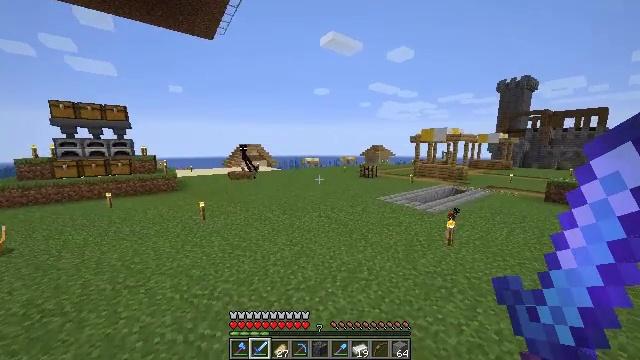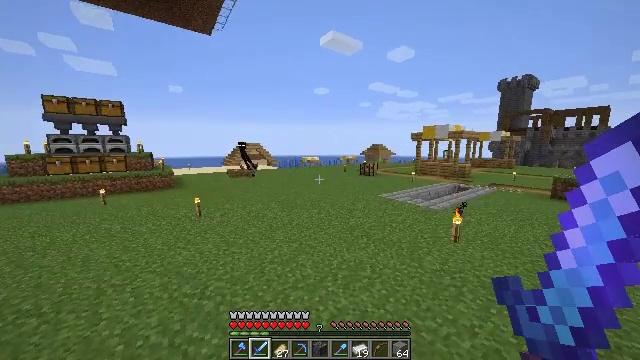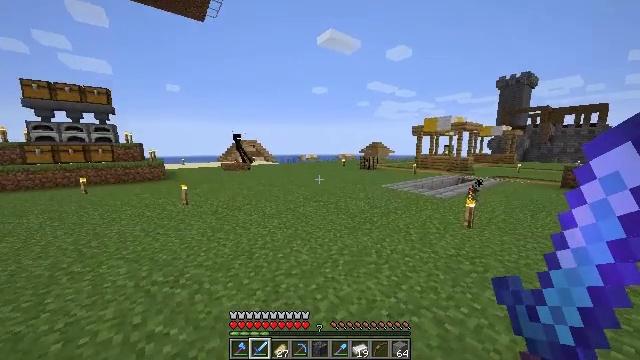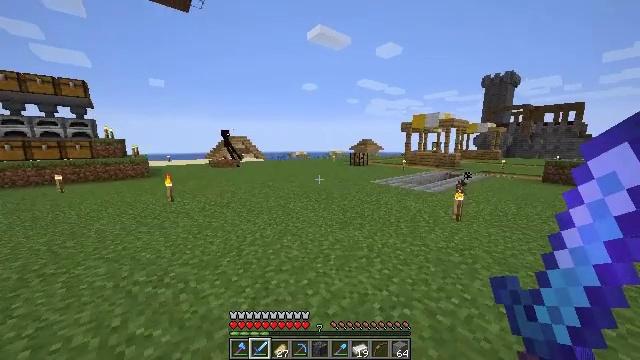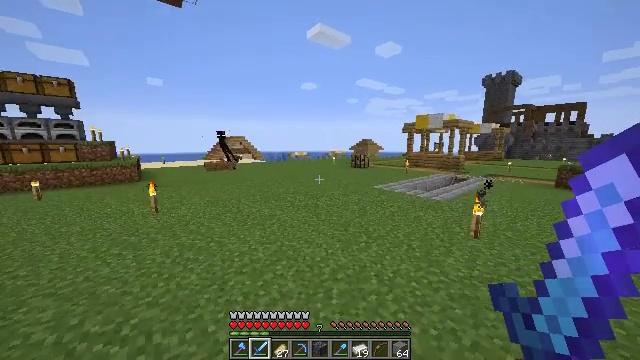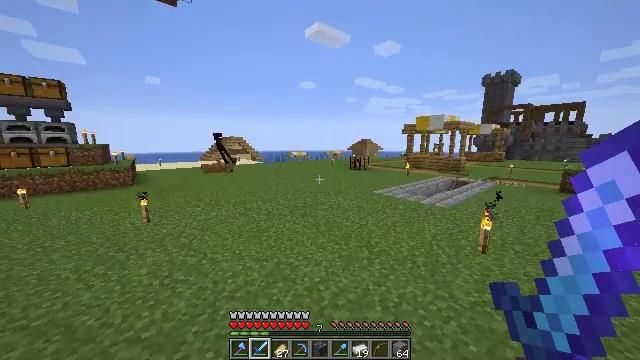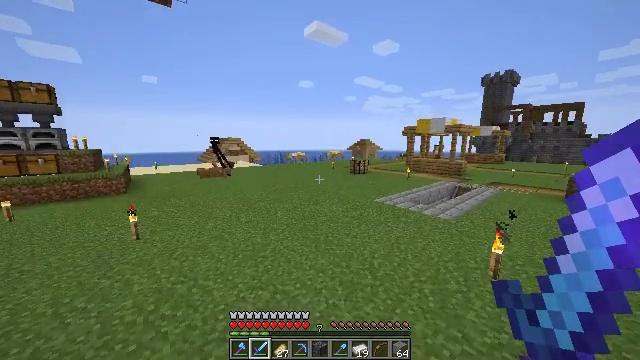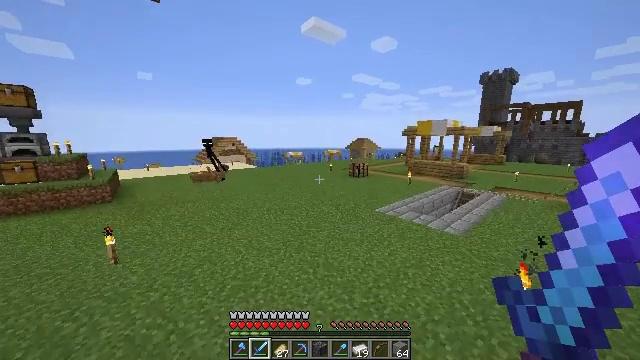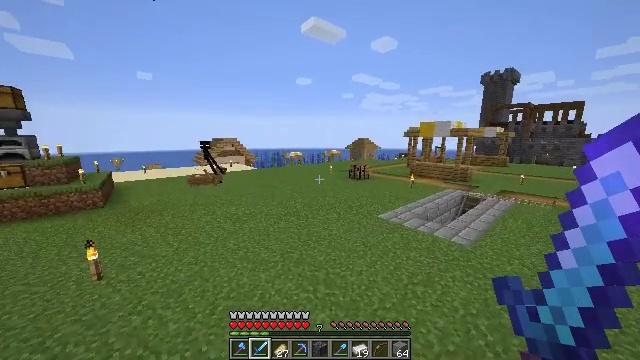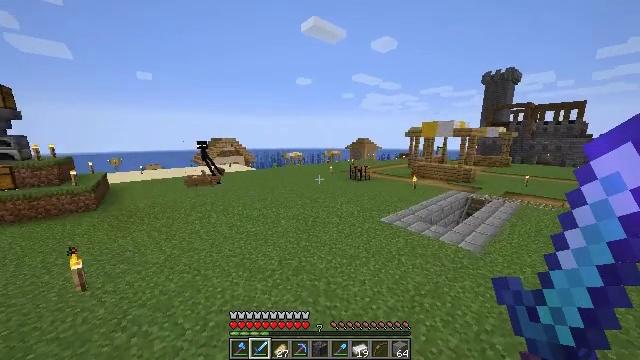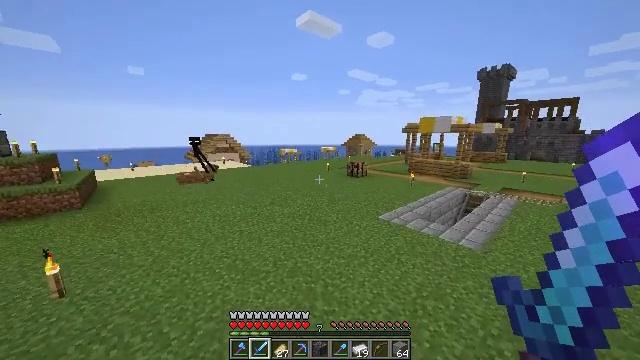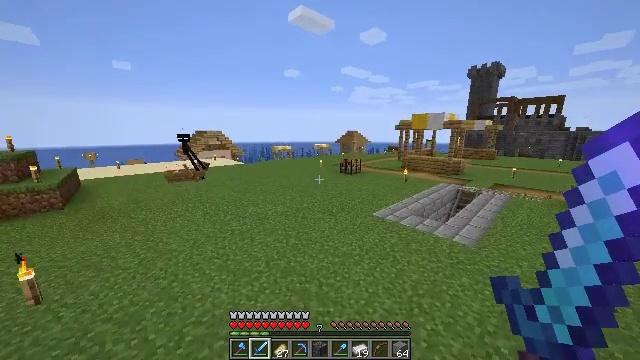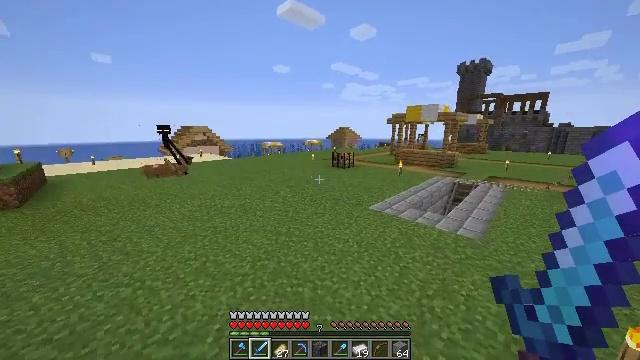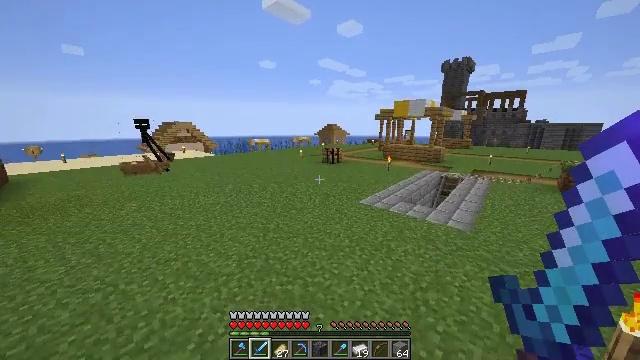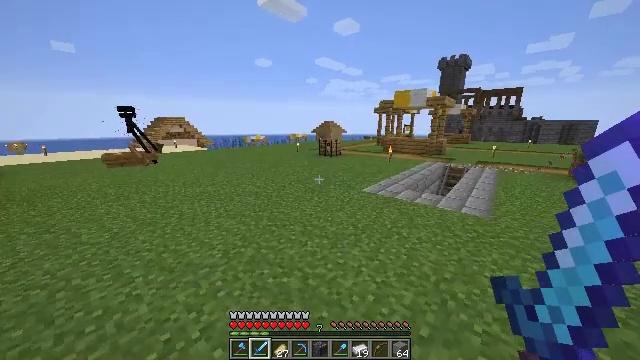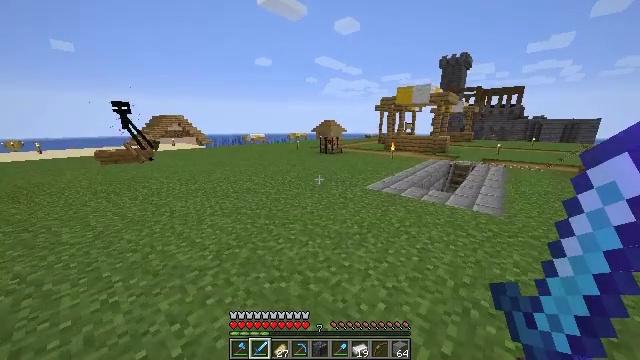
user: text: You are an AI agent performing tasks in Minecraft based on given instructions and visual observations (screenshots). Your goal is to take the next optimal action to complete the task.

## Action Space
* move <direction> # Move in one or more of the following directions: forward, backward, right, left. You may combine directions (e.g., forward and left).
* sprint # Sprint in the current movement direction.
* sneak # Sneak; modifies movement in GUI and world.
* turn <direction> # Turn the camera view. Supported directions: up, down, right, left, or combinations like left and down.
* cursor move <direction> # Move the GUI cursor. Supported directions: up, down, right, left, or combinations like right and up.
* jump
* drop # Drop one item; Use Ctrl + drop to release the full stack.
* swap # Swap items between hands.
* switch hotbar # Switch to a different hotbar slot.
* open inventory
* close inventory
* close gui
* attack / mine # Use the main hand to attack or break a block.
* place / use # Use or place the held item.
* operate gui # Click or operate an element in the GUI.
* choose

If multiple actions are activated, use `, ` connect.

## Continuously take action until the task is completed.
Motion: motion action
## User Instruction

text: Open a crafting table to craft an iron trapdoor.
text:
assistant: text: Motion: move forward, sprint, jump
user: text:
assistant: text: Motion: move forward, sprint, jump
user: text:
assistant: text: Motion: move forward, sprint, turn right, jump
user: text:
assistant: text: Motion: move forward, jump
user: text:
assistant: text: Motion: move forward, jump
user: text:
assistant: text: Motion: move forward, jump
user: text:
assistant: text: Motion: move forward, jump
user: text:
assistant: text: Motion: move forward, sprint, jump
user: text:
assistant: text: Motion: move forward, sprint, jump
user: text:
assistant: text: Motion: move forward, sprint, turn right, jump
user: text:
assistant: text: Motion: move forward, turn right, jump
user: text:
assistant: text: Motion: move forward, turn right, jump
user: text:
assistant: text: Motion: move forward, turn right, jump
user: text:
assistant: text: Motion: move forward, jump
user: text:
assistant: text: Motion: move forward, jump
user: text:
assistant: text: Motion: move forward, jump
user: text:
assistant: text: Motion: move forward, sprint, jump
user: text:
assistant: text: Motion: move forward, sprint, jump
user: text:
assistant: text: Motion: move forward, jump
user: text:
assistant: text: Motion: move forward, jump
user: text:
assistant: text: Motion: move forward, jump
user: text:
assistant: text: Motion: move forward, turn down, jump
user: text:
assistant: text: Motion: move forward, jump
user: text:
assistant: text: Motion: move forward, jump
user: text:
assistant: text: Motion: move forward, sprint, jump
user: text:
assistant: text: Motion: move forward, sprint, jump
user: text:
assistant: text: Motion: move forward, sprint, jump
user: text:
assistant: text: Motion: move forward, jump
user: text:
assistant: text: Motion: move forward, jump
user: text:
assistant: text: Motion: move forward, jump